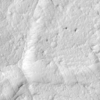
Label: not_dusty